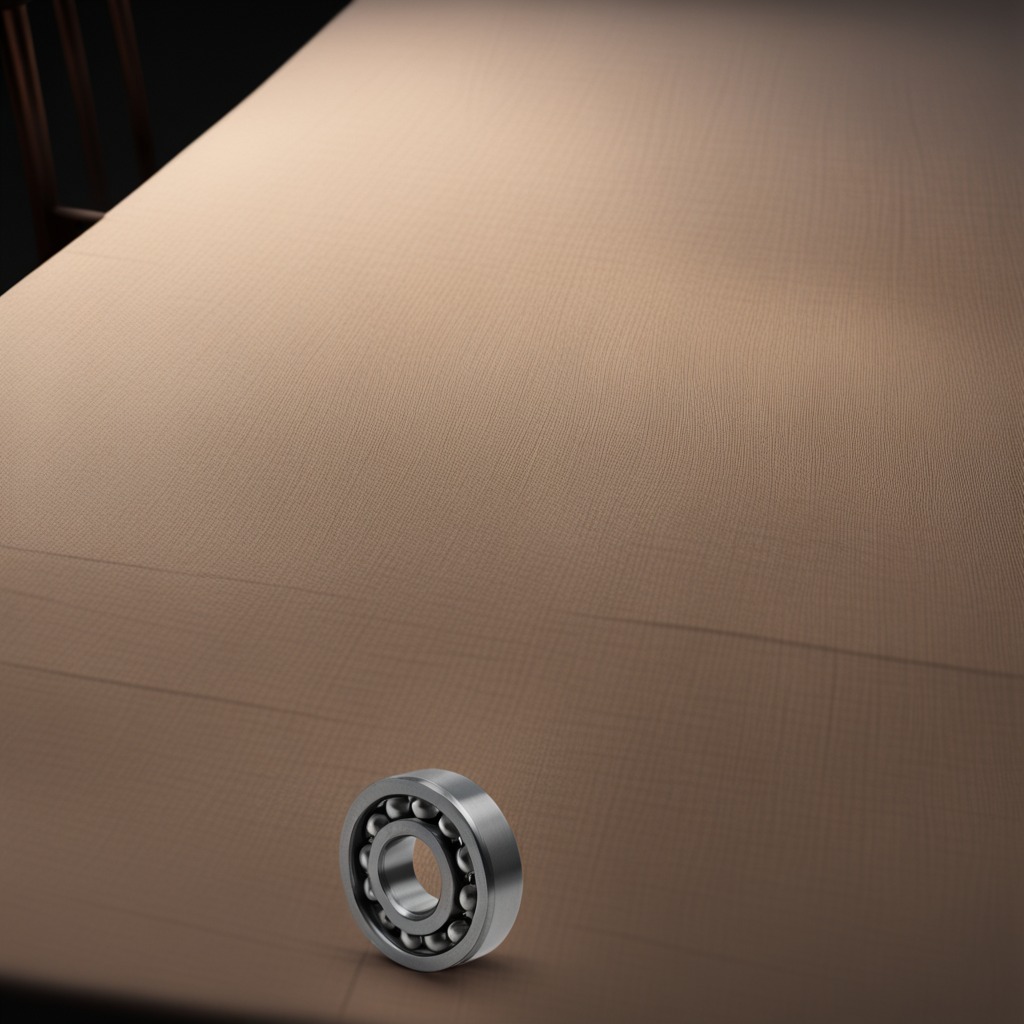
A metal ball bearing lies on a wooden table inside a workshop at night dim ambient light soft shadows worn but beneath the cloth.